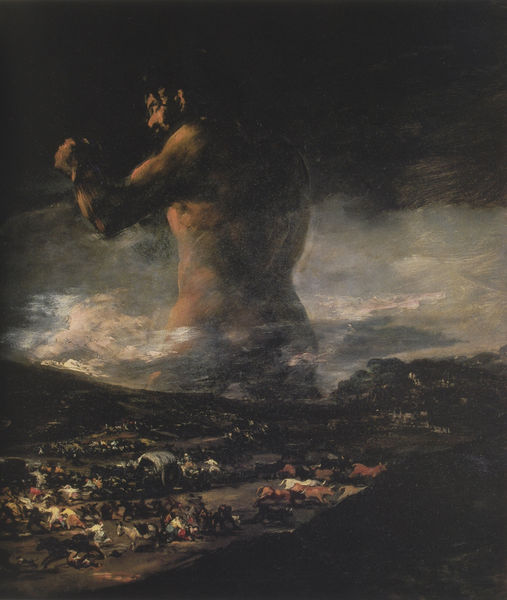
Titel: The Colossus
Künstler: Francisco José Goya Lucientes
Standort: Madrid
Institution: Museo del Prado
Schlagwörter: akt, baum, berg, blau, dunkel, gemälde, gewitter, gott, hand, himmel, kampf, kämpfer, körper, mann, nackt, rubens, schatten, wasser, weiß, wolken, bäume, frauen, gelb, landschaft, menschen, stadt, abend, braun, frau, grau, haar, hell, licht, männer, nacht, orange, profil, rücken, schwarz, straße, haus, rot, tier, tiere, wolke, symbolismus, bart, arm, böse, gesicht, mensch, stehen, stein, tod, erde, feld, horizont, häuser, hügel, kühe, natur, wind, gehen, rauch, dunkelheit, haare, realismus, tal, wald, esel, fliegen, pferd, pferde, sattel, spanien, hintern, rückenansicht, liegen, düster, berge, fels, gebirge, zug, dorf, dunst, nebel, herde, klein, kuh, weis, kutsche, kutschen, vogelperspektive, wagen, romantik, angst, gewalt, krieg, schlacht, sturm, unwetter, zerstörung, soldaten, kraft, muskeln, goya, stimmung, oberkörper, flucht, regen, rinder, hinten, traum, groß, gefahr, revolution, durcheinander, faust, soldat, tote, fliehen, furcht, panik, rennen, schrecken, bedrohlich, napoleon, allegorie, mythologie, heer, kämpfen, bedrohung, leib, lanschaft, albtraum, alptraum, muskel, mystisch, böcklin, faun, mythos, krieger, vision, siedlung, macht, planwagen, david, armut, herkules, zorn, mythen, ungeheuer, boxer, schlachtfeld, gefecht, waagen, geist, monster, dort, rücke, felsens, pferdewagen, riesig, rembrand, musekln, renne, meta, unheil, riese, francisco goya, zyklop, herre, boxen, koloss, elb, verschlingen, menschenfresser, ungetüm, auferstanden, francisco, francisco de goya, gigant, goliath, titan, unteransicht, überdimensional, aggression, heerlager, bosen, auseinandersetzung, samson, gigantisch, befreiungskrieg, der krieg, der koloss, düsternheit, fiction, gewalat, gigantä, goza, kraftprotz, leviathan, schrecken des krieges, risiko, bös, kollos, bäse